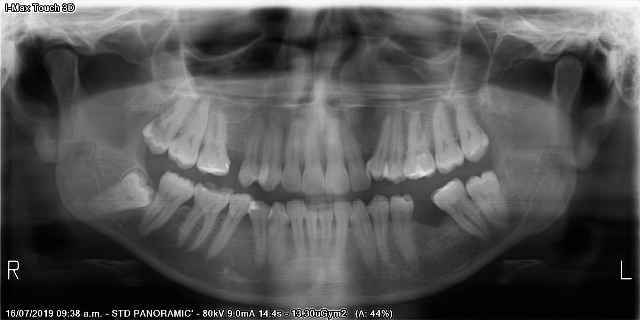
adult